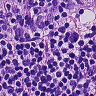
Metastatic tissue present: yes